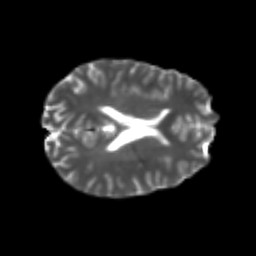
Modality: T2w
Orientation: axial
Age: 22
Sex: male
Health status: healthy
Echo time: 0.074 s